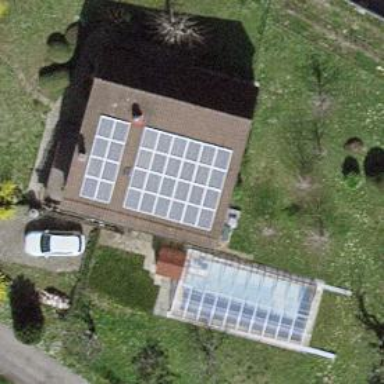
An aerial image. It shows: Solar photovoltaic panel generator placed on roof.